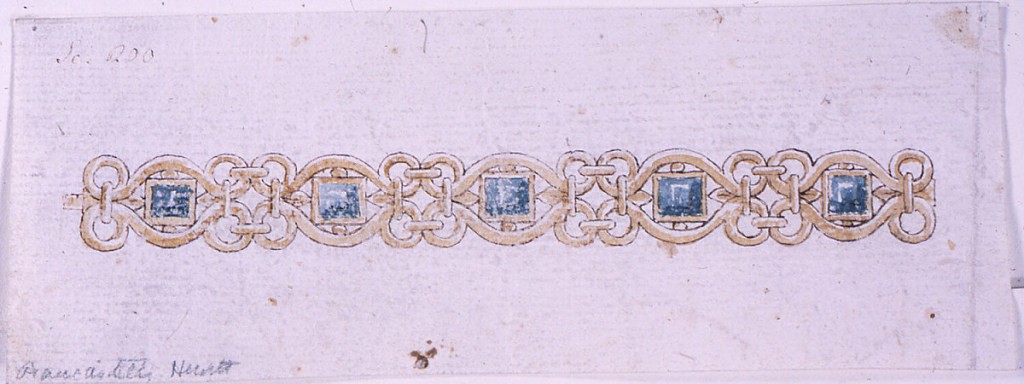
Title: Design for Bracelet
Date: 1800–1825
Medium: Pen and ink, brush and watercolor on paper
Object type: Drawing
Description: Five repeating units. In the center of each, a blue square diamond. The framing scrolls form pointed ovals.